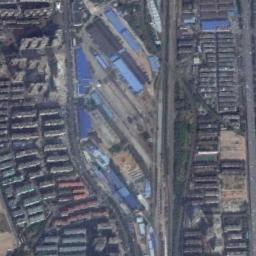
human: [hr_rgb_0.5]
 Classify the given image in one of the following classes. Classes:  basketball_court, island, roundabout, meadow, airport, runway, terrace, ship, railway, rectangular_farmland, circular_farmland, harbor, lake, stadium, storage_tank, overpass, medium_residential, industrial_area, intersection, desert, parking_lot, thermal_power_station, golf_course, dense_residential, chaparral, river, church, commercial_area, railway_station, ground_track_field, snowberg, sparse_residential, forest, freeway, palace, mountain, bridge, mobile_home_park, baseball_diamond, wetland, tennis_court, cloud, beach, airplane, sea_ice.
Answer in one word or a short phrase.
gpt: railway_station